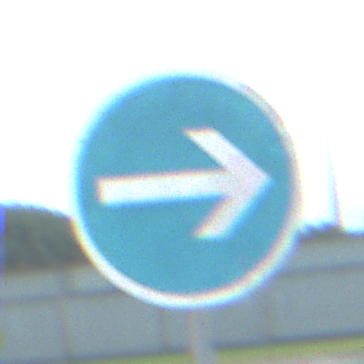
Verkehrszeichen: VorgeschriebeneFahrtrichtungHierRechts
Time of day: Midday
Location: Outdoor (Suburban)
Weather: Overcast
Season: NotSpecified
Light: Natural